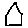
Label: house